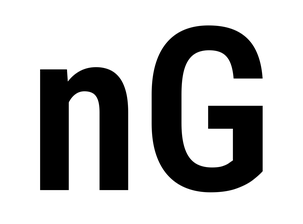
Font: Roboto_Condensed_SemiBold